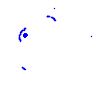
Particle: pion